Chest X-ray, PA view. Patient: 28 years old, sex F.
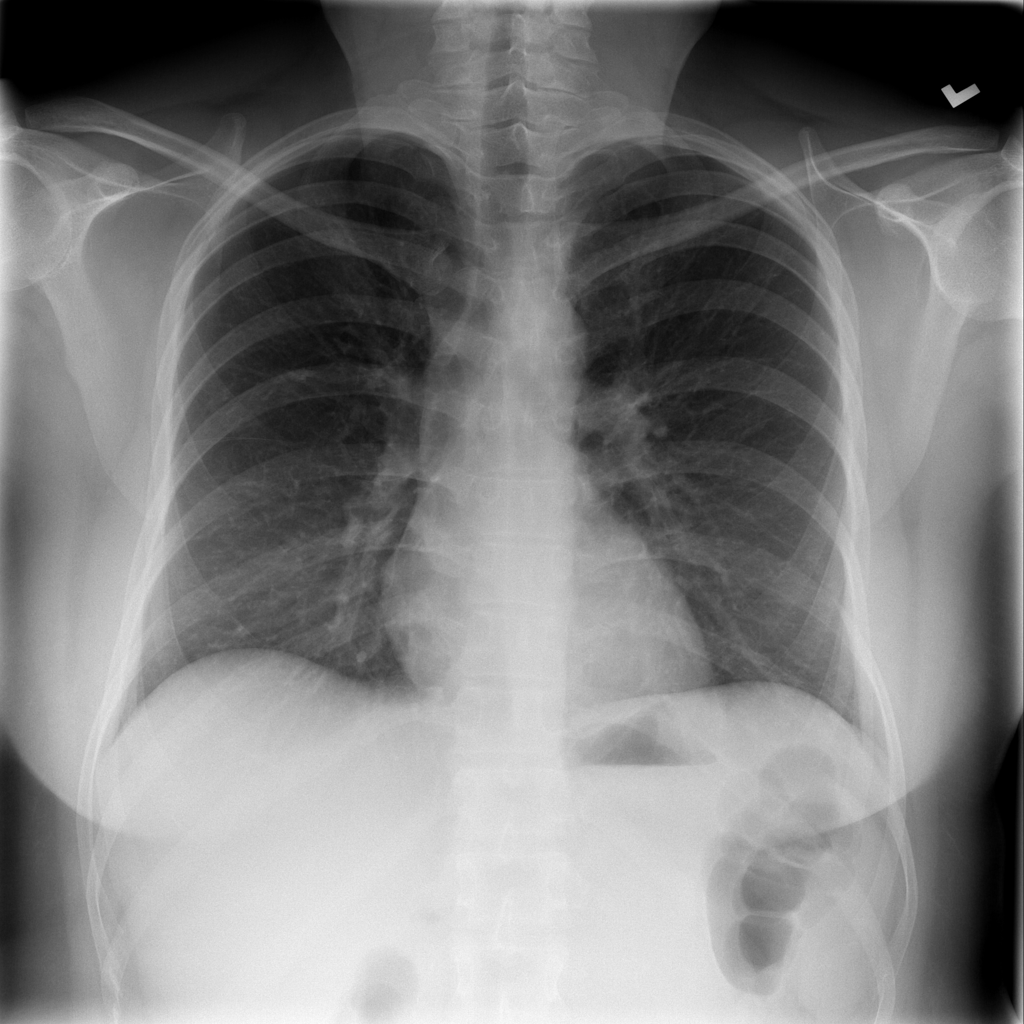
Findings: No Finding